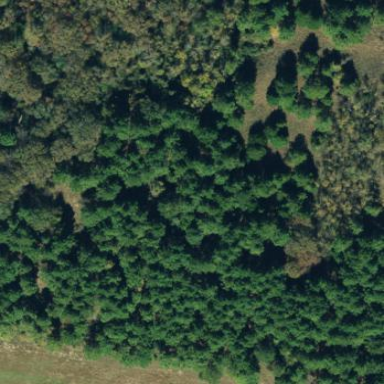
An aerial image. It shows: Evergreen woodland with needle-leaved trees.